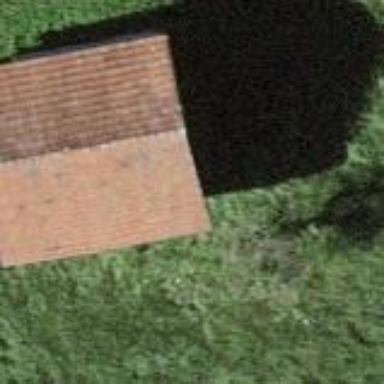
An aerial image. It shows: Shed building.